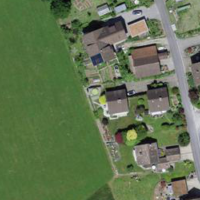
EUNIS habitat code: 54
Species observed at this site:
Prunus padus